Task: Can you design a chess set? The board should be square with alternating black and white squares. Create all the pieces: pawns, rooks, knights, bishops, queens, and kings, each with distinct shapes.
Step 4152:
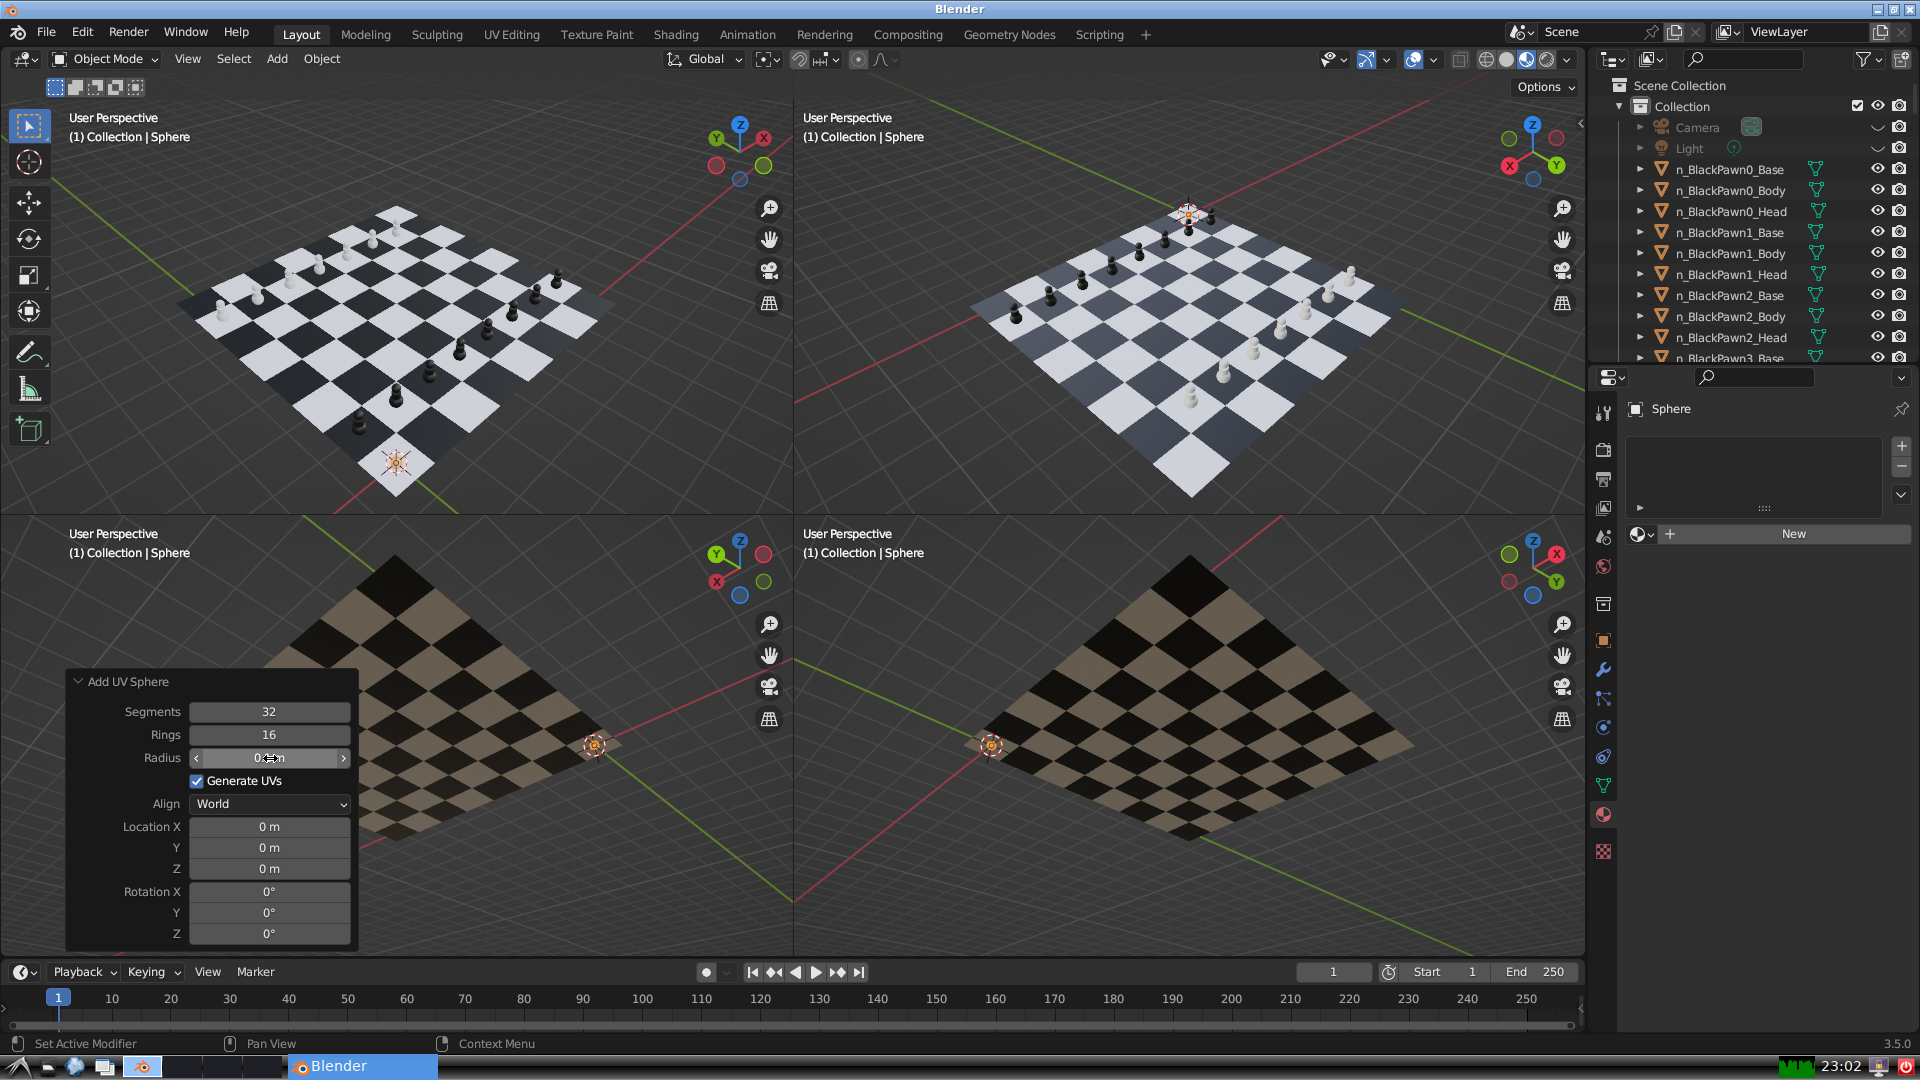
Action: click: no